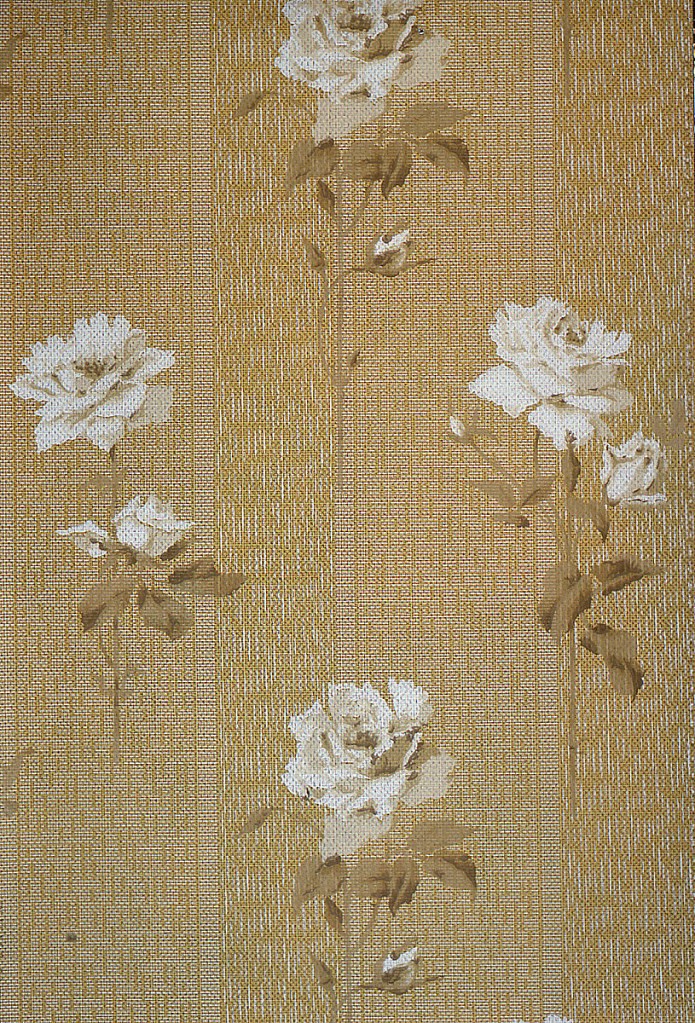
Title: Sidewall - sample
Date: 1906–08
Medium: Machine-printed
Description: Floral stripe design. Large-scale white roses printed on patterned tan background. Very subtle wide tan stripes.